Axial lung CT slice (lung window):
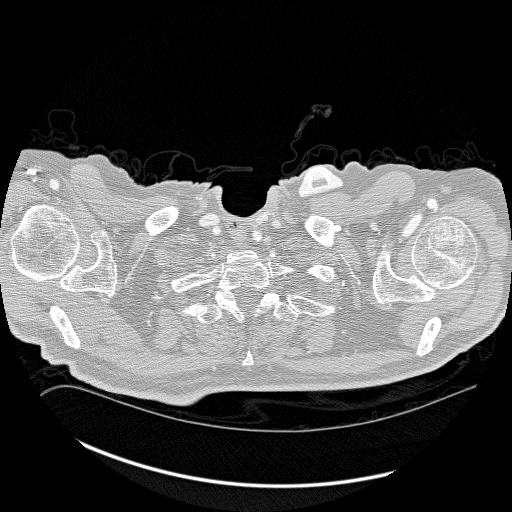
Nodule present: no